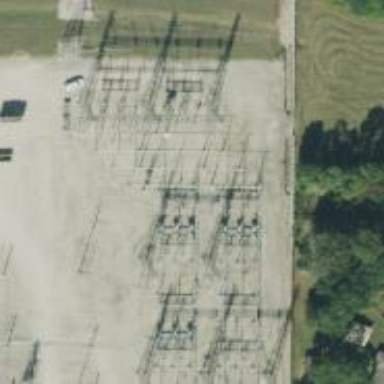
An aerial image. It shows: Switch used for power control.